Question: I'm currently trying to make sense of development, but I'm having issues understanding it correctly.
I'm developing an extension that hosts a list of URLs and opens them on click. This sounds like a trivial task, but it doesn't work. Probably I'm doing something blatantly wrong.
It's not styled, but that's step 2. Basically, I want to open a shortcut on click:

'''
{
"manifest_version": 2,
"name": "Chrome Shortcuts",
"description": "This extension provides shortcuts to locations in Google Chrome",
"version": "1.0.0",
"browser_action":
{
"default_icon": "icon.png",
"default_popup": "popup.html"
},
"content_scripts":
[
{
"js": [ "popup.js" ],
"matches": [ "http://*/*", "https://*/*" ]
}
],
"permissions":
[
"tabs",
"http://*/*"
]
}
'''
'''
<!doctype html>
<html>
<head>
<title>Chrome Shortcuts</title>
<script src="popup.js"></script>
</head>
<body>
<ul>
<li><a href="javascript:OpenShortcut('chrome://settings/passwords')">Settings - Passwords</a></li>
</ul>
</body>
</html>
'''
'''
function OpenShortcut(location)
{
chrome.tabs.create({ url: location });
}
'''
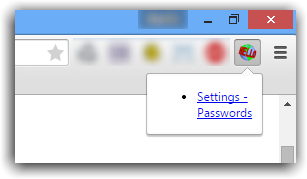
Answer: You cannot open 'chrome://' URLs using standard methods. This is a privileged page and the navigation will fail.
Instead, you need to use 'tabs' API. Specifically,
'''
chrome.tabs.create({url: "chrome://settings/passwords"});
'''
Add 'active: false' if you need it to open in background without closing the popup.
---
I completely missed the fact you're doing it already, sorry! The issue is with trying to activate your code with 'href="javascript:[some code]"'.
This, as well as 'onclick="<URL>.
The docs give a solution to this - assign the handler from your code, i.e.
'''
document.addEventListener('DOMContentLoaded', function () {
document.getElementById('link1').addEventListener('click', function() {
OpenShortcut('chrome://settings/passwords');
});
});
'''
For this to work, add an 'id' attribute to your links. 'DOMContentLoaded' wrapper is required, since your 'popup.js' is executed before your node exists in the DOM.